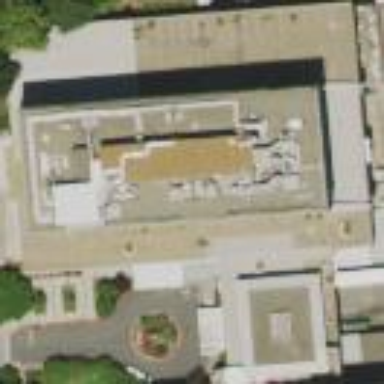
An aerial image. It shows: Hospital building.